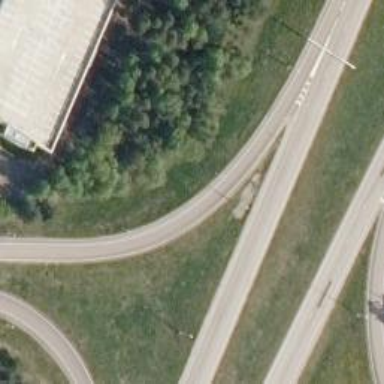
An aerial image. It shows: Asphalt trunk link road.